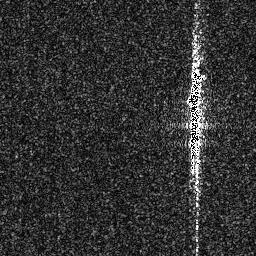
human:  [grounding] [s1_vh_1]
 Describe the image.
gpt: In the satellite image, there is  <ref>1 large ship </ref> <box>[[71, 25, 80, 67, 0]]</box> located at right.